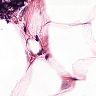
Metastatic tissue present: no